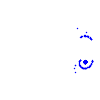
Particle: pion